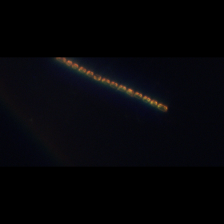
Taxon: Skeletonema
Group: Diatoms